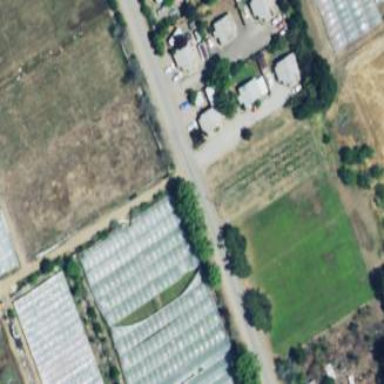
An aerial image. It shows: Greenhouse.